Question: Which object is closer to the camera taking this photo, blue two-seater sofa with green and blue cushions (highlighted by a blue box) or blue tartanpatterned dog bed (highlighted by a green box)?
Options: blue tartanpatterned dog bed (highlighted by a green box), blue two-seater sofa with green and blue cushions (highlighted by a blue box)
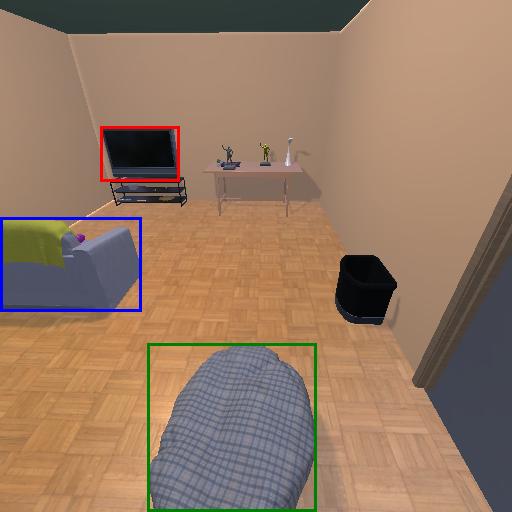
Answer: blue tartanpatterned dog bed (highlighted by a green box)